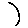
Label: moon